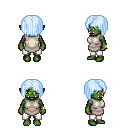
a pixel art fantasy rpg character, female body template, orc, green skin, white tunic, white pants, white cyan pageboy hairstyle, bracelets, four views (front, back, left, right), 2x2 character sprite sheet, small pixel art, hard edges, no anti-aliasing